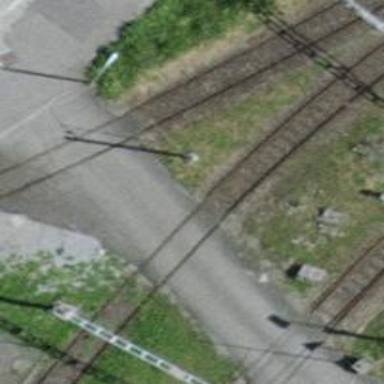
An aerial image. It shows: Single railway spur track.